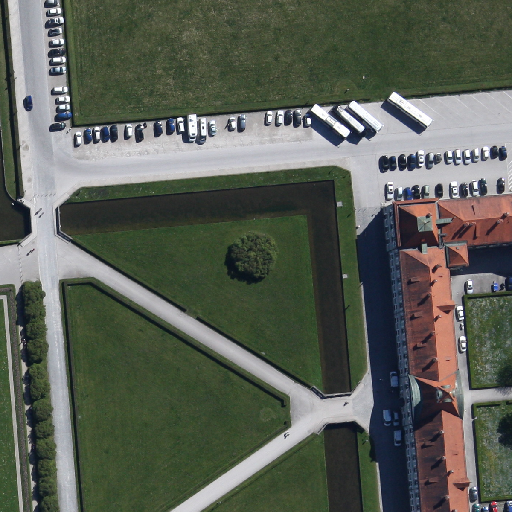
Referring expression: paved road